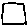
Label: square